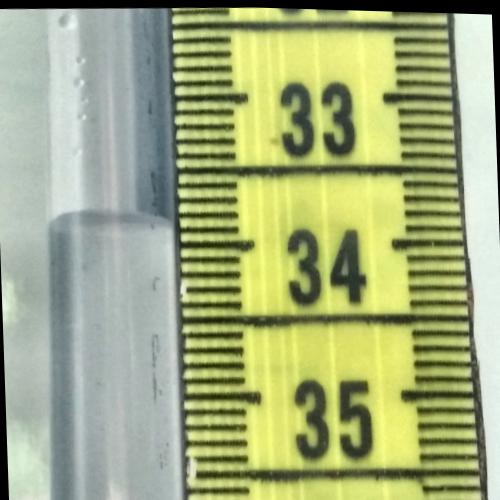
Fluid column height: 33.8 cm